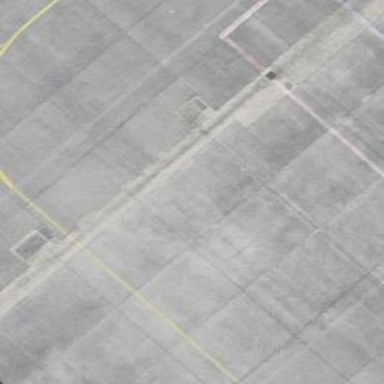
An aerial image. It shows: View of taxiway at the airport.